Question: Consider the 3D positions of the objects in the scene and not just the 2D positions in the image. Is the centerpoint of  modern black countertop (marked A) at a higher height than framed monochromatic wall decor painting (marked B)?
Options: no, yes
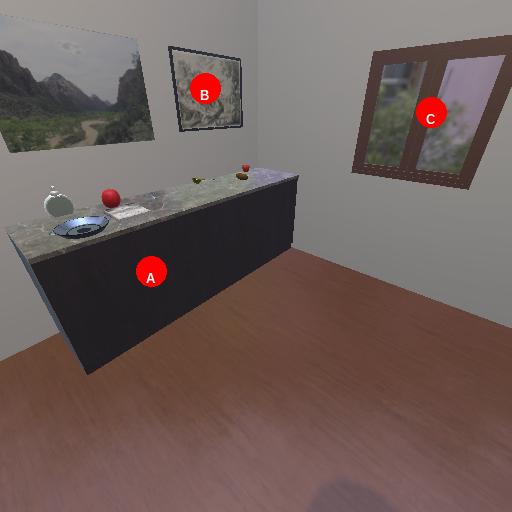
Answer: no